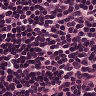
Metastatic tissue present: no